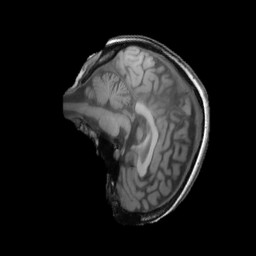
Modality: T1w
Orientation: sagittal
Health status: ill
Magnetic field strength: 3 T